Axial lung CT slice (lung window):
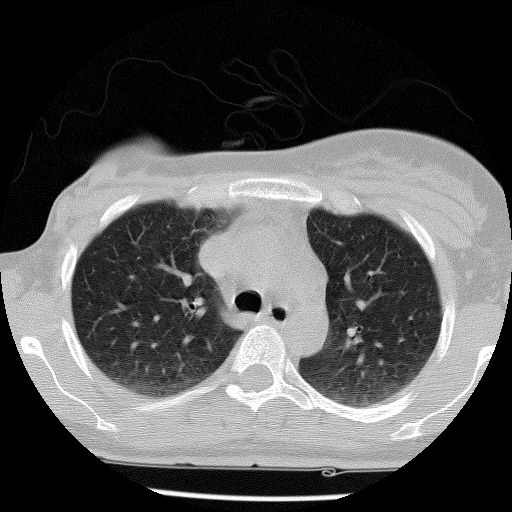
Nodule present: no